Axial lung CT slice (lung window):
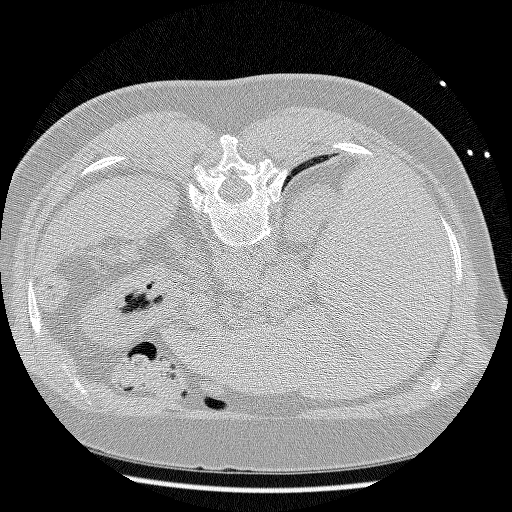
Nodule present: no